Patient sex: M
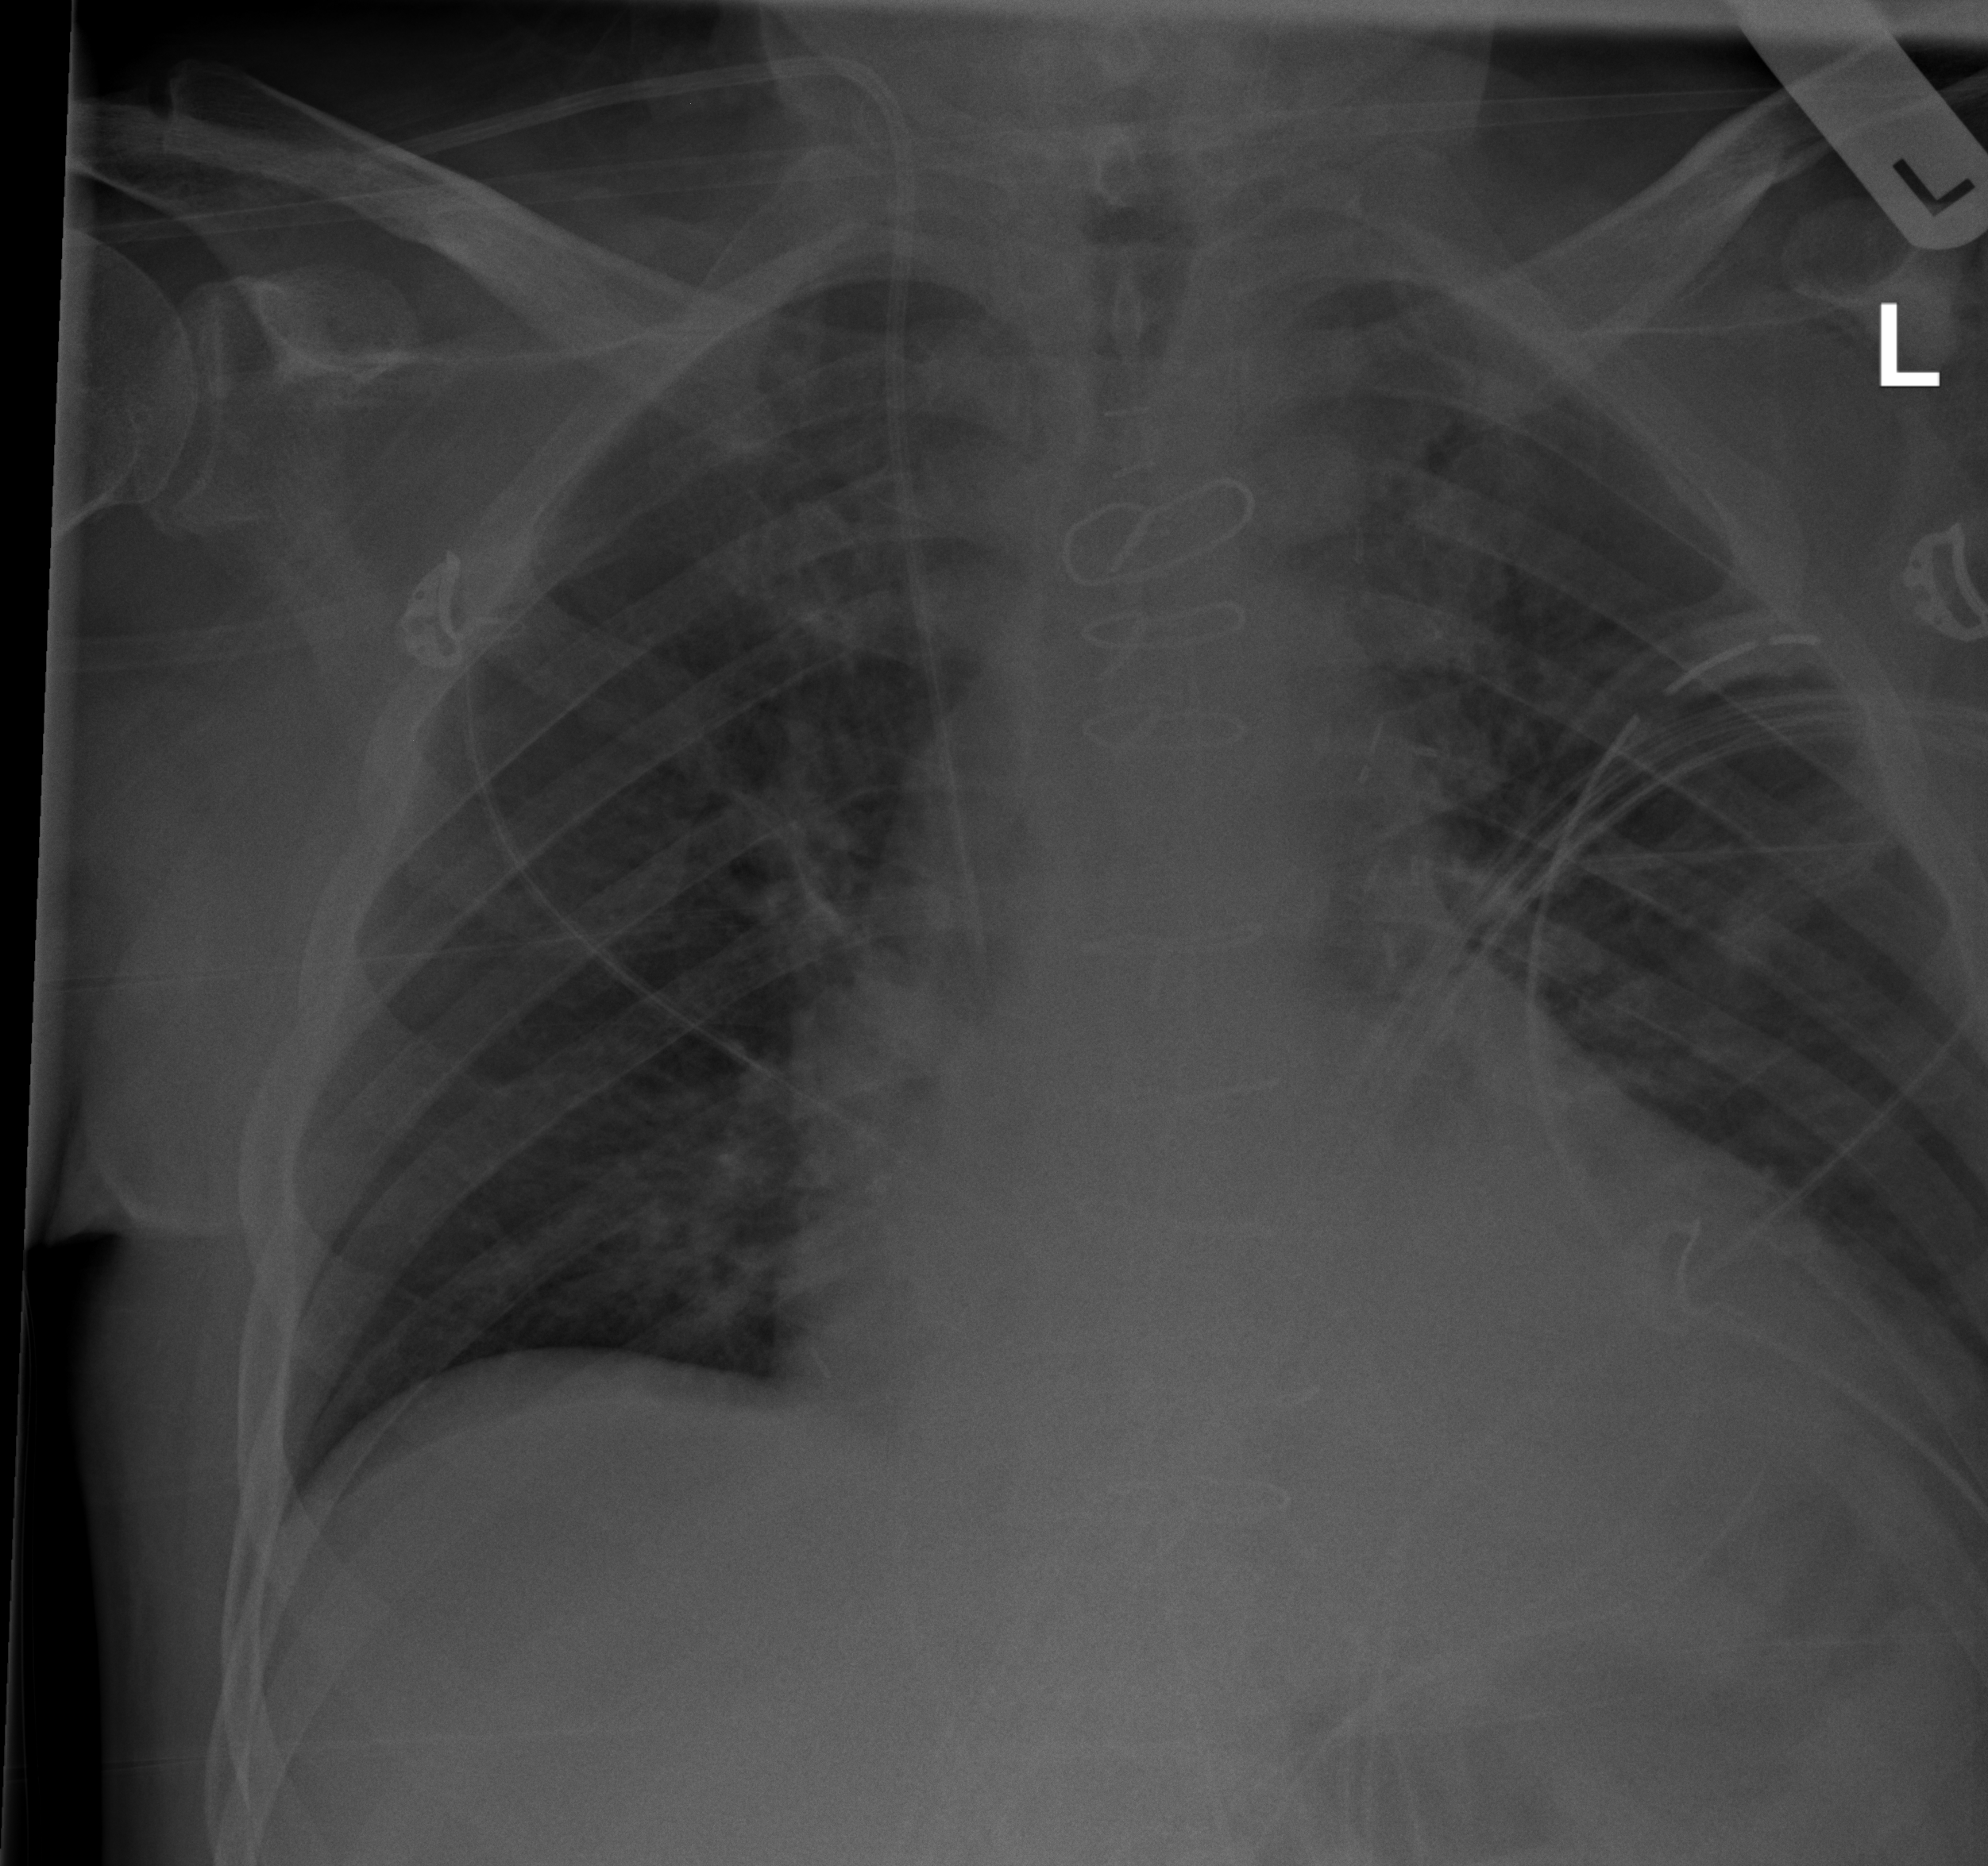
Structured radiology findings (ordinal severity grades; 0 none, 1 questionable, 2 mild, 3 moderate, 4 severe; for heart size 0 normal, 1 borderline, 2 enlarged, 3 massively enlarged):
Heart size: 2
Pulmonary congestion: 2
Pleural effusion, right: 0
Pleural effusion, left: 0
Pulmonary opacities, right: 0
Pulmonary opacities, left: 0
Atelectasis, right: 0
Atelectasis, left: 2